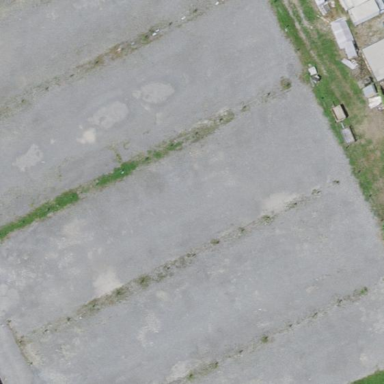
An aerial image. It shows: Parking area with dirt surface.